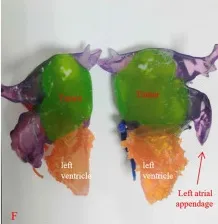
Pre-operative images showing left giant atrial tumor and adjacent structures. Indicate images from 3D printing model. Red asterisks indicate left atrial tumor.
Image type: radiology (ct)